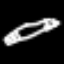
Label: pencil